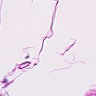
Metastatic tissue present: no